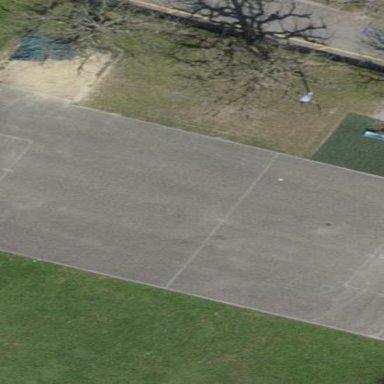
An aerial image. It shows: Multi-sport pitch for leisure land activities.